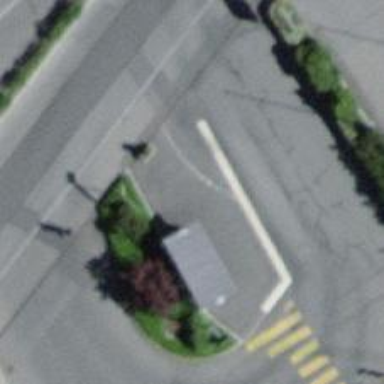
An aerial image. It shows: Platform at public transport location with shelter.